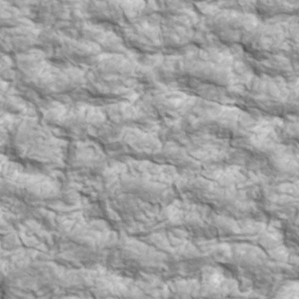
Label: non_frost